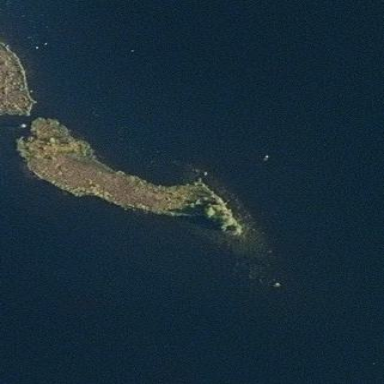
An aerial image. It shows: Island.